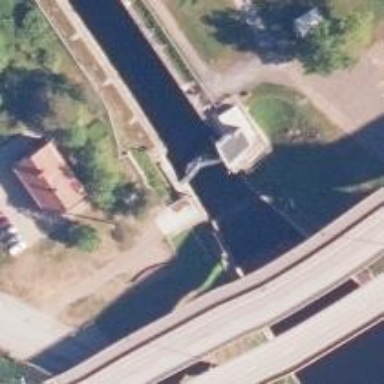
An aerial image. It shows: Lock gate along waterway.